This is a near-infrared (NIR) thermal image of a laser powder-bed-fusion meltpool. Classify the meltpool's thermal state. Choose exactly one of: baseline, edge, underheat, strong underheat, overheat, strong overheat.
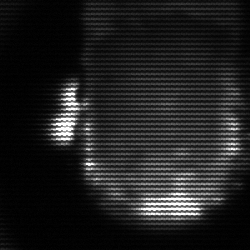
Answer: baseline